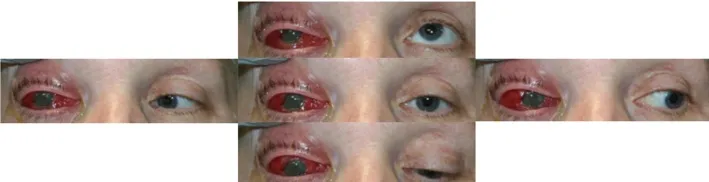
Extraocular movements 48 h following intravitreal antibiotic injection. Right eye showed important eyelid edema and erythema as well as important conjunctival erythema and chemosis. Extraocular movements were limited and painful in all directions.
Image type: medical_photograph (oral_photograph)